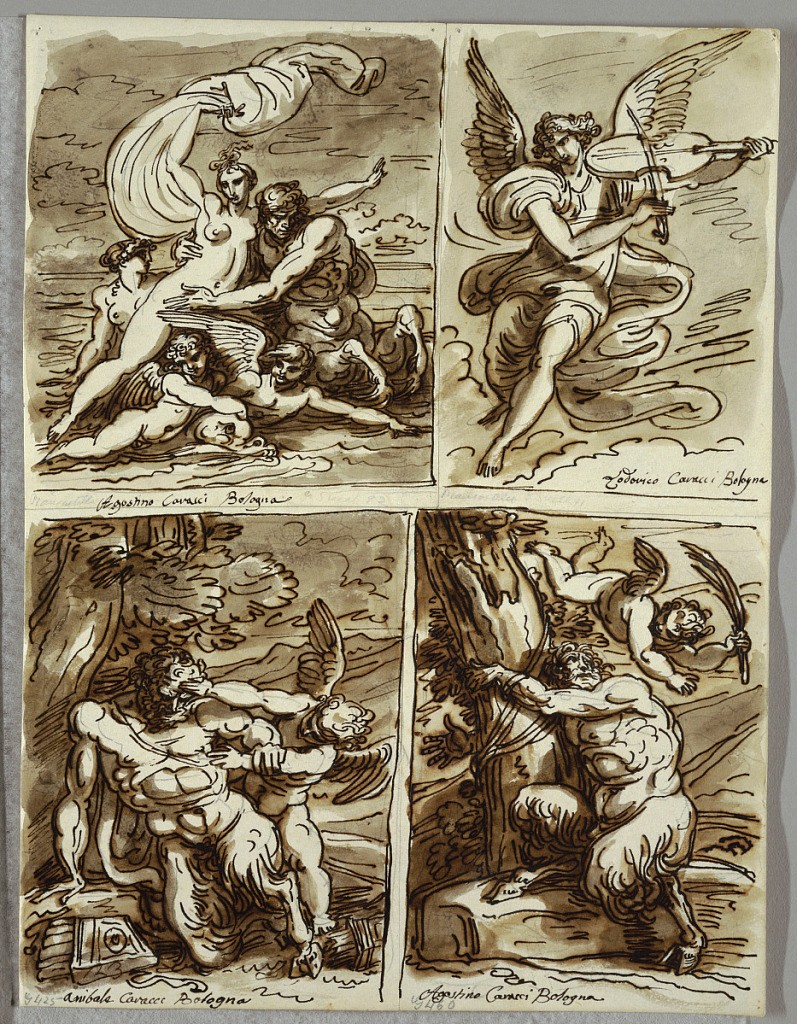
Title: Glauco and Scylla, study after Agostino Carracci
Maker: Felice Giani, Italian, 1758–1823
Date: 1821–22
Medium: Pen and brown ink, brush and brown wash, over black chalk on white heavy wove paper
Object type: Drawing
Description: Upper left, Venus or Sea Nymph, embraced by Sea God, accompanied by nymph and two winged putti, one on dolphin. Upper right, airborne angel playing violin. Lower left, kneeling Satyr (or Pan?) struggling with Cupid, pan pipes on ground at lower left. Lower right, airborne cupid whipping satyr tied to tree.